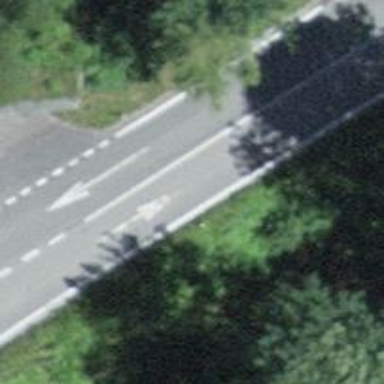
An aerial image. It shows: Primary highway.